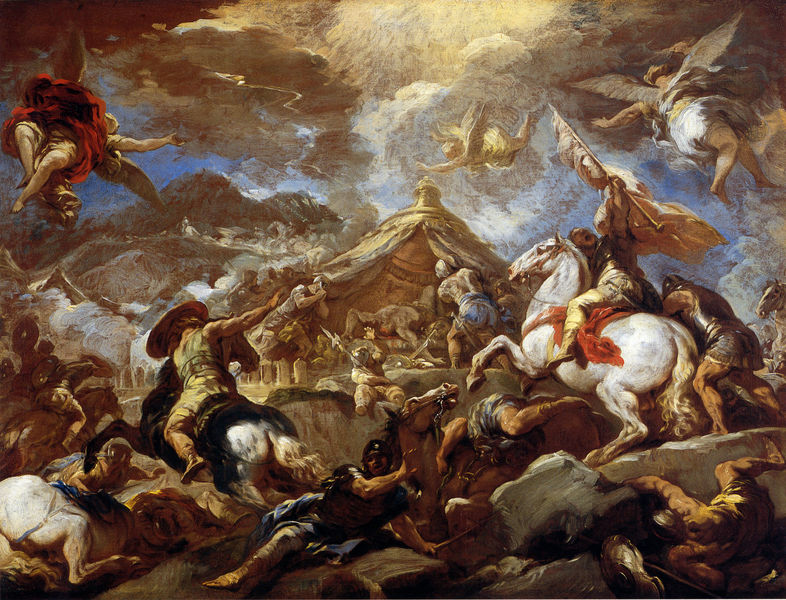
Titel: Die Entdeckung von Holofernes Leichnam
Künstler: Luca Giordano
Standort: St. Louis (Missouri)
Institution: The St. Louis Art Museum
Schlagwörter: angriff, berg, blau, felsen, flügel, gemälde, gott, himmel, kampf, körper, weiß, wolken, gelb, grün, landschaft, menschen, grau, hintergrund, hut, licht, orange, schwarz, szene, rot, barock, enthauptung, geschichte, henker, historie, leiche, mord, steine, öl, gold, gewänder, fliegen, genre, pferd, pferde, reiter, chaos, engel, mähne, sattel, schweif, farbig, italien, fahne, flagge, berge, gebirge, krieg, schlacht, untergang, faltenwurf, strahlen, schweben, tote, tizian, heer, schimmel, leichnam, sterben, rosse, blitz, rotes tuch, hellebarden, speere, fresko, schweife, rösser, gefallene, gewölk, stürzen, zelt, barrock, rüstungen, grabsteine, ansturm, kaämpfe